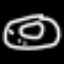
Label: donut